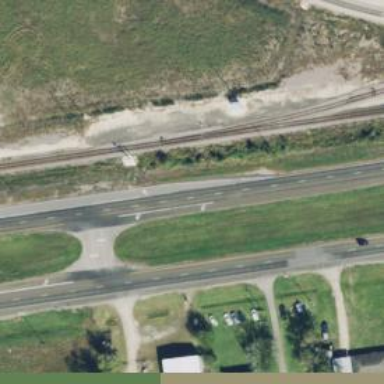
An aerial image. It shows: This image shows trunk highway that functions as expressway.